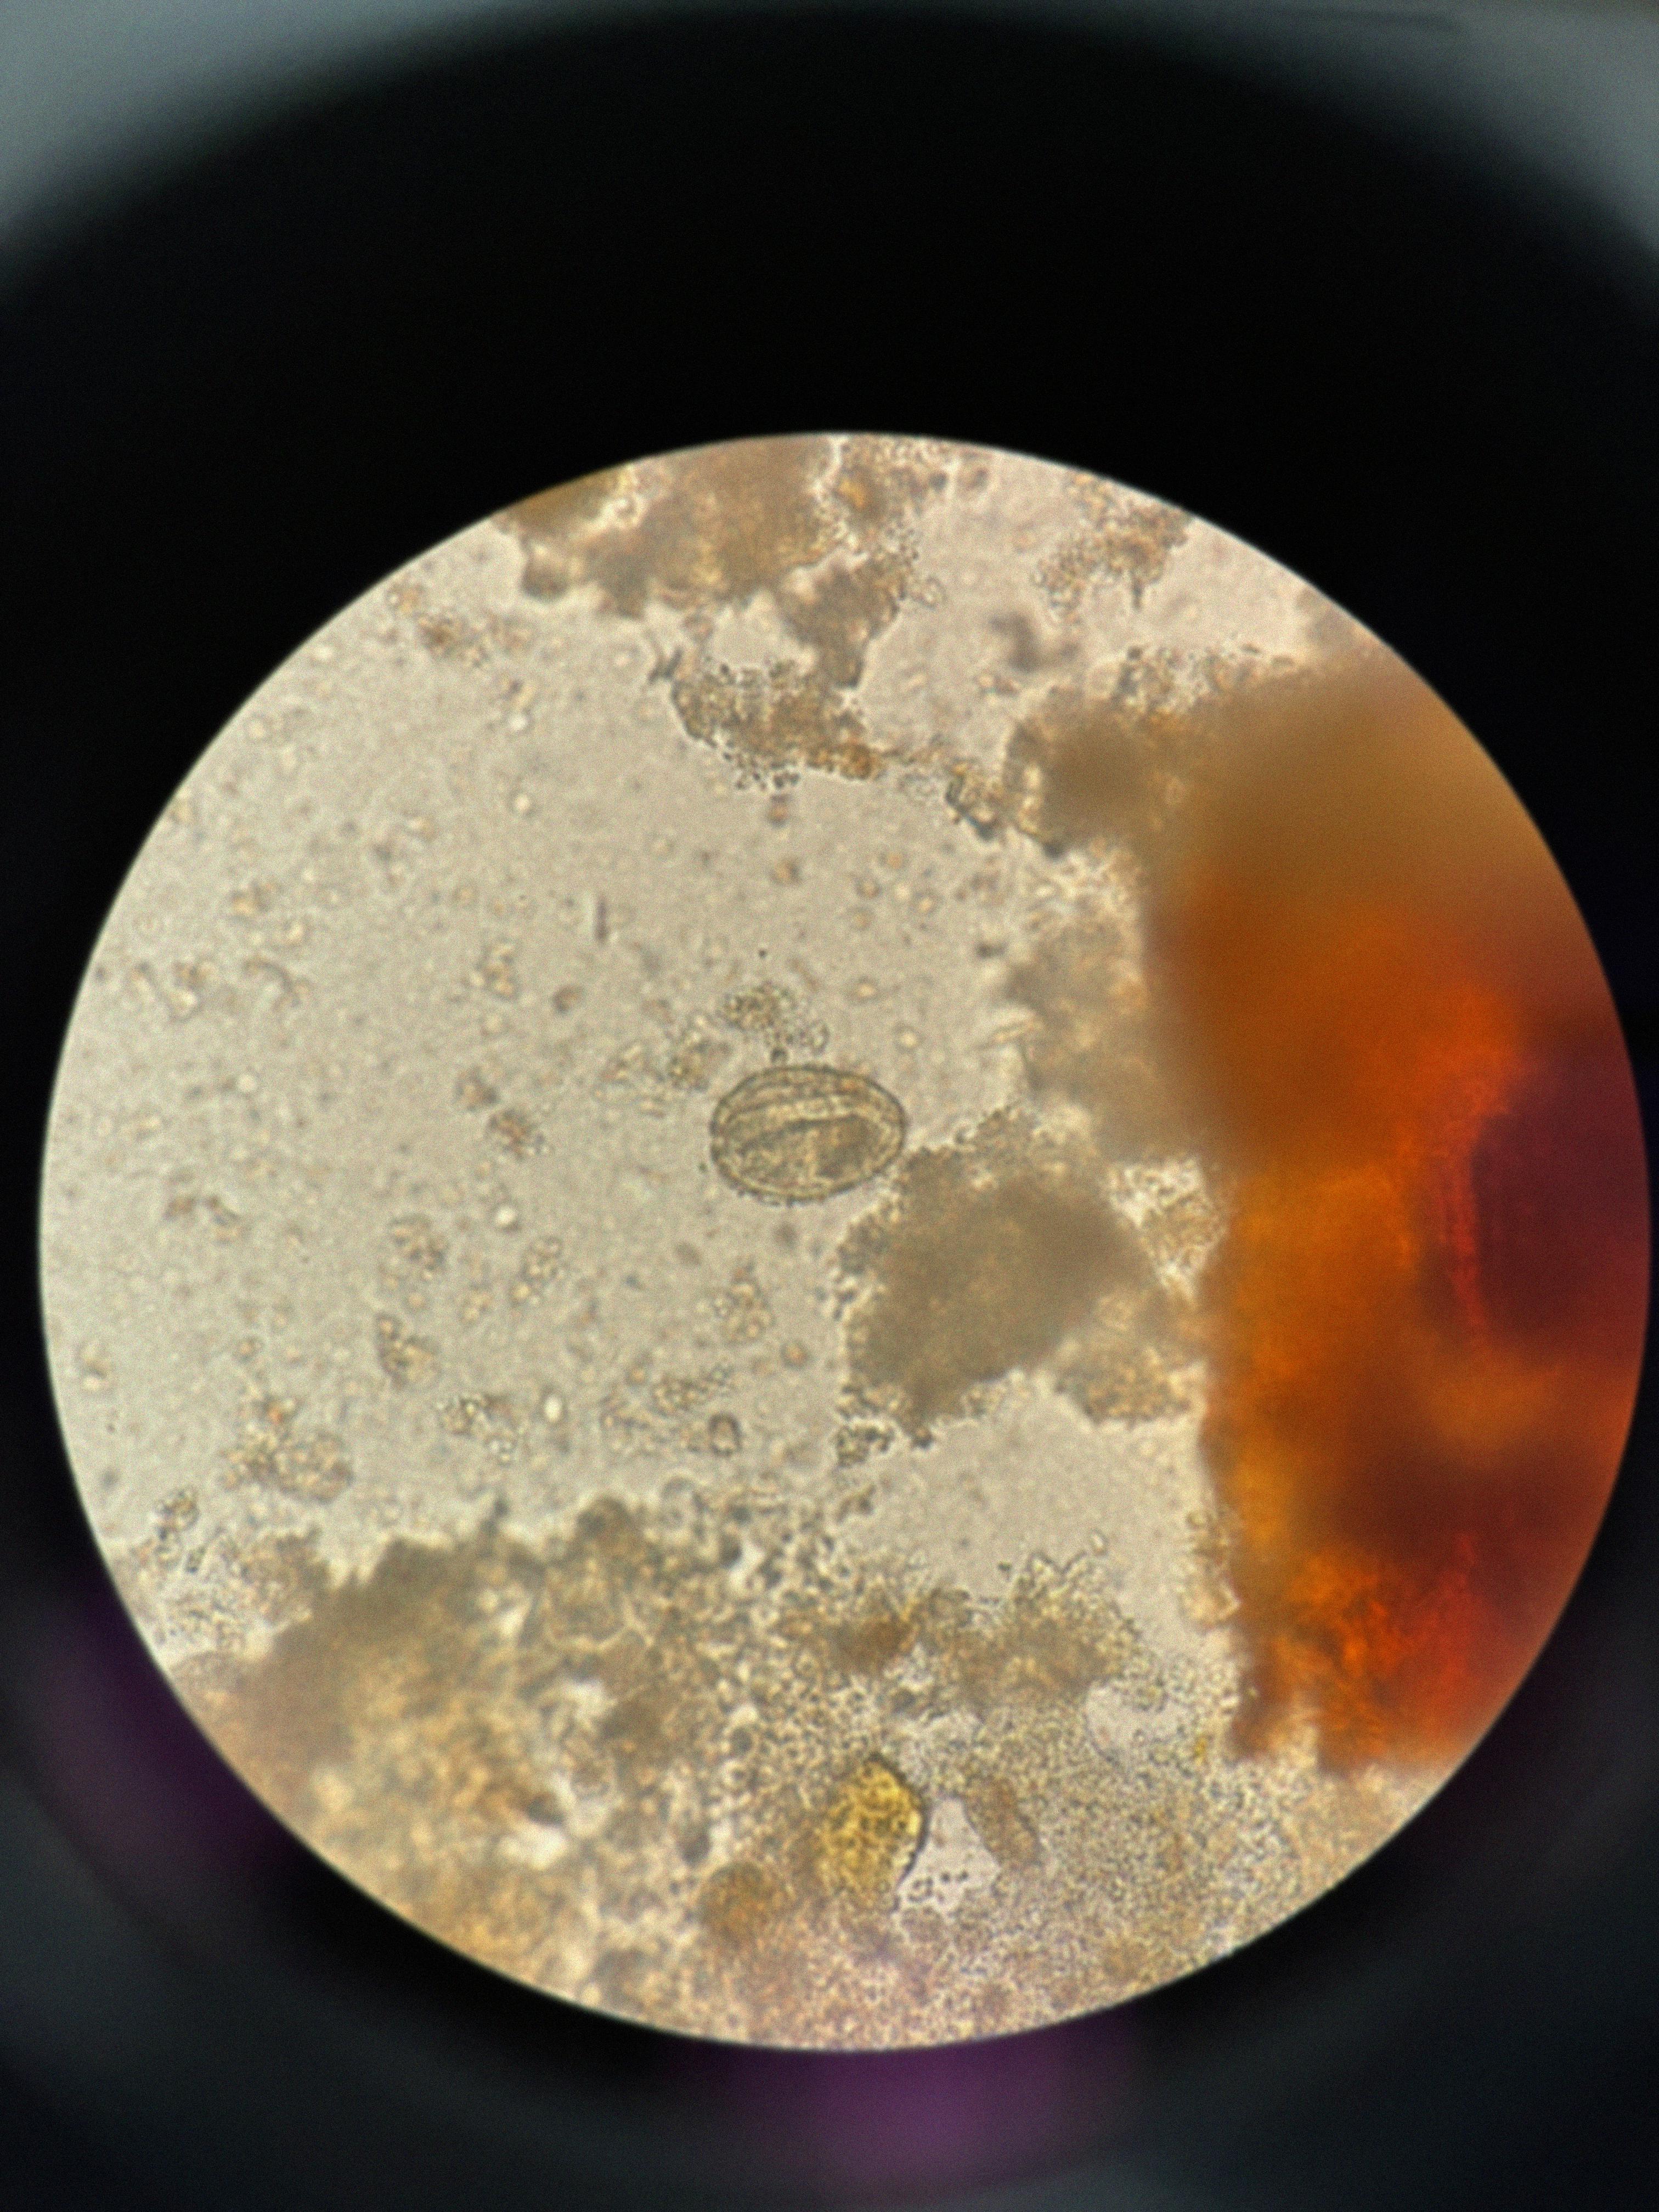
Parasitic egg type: Ascaris lumbricoides